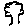
Label: tree